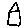
Label: house